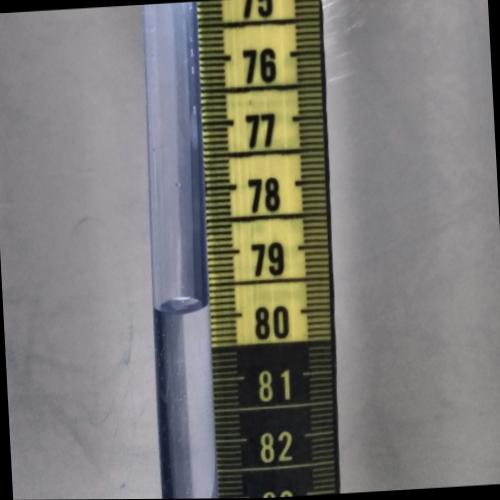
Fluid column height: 79.9 cm